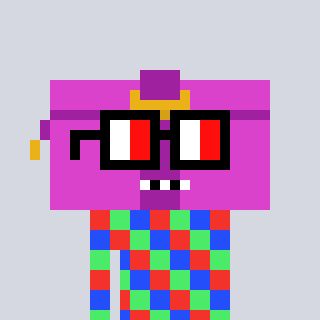
a pixel art character with square glasses with black frames and red eyes, a clutch-shaped head and a redpinkish-colored body on a cool background